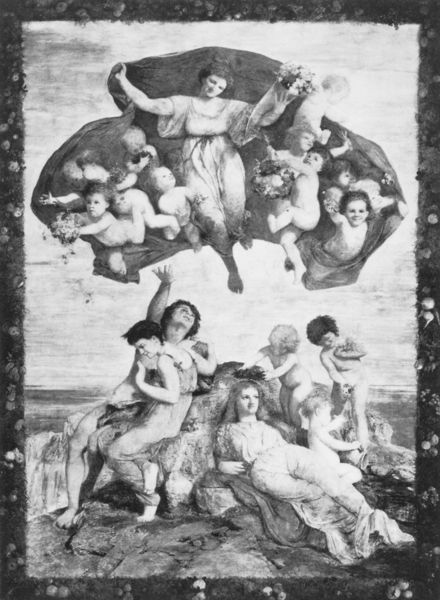
Titel: Flora
Künstler: Arnold Böcklin
Schlagwörter: felsen, gemälde, hand, himmel, frauen, menschen, blumen, frau, blick, blüten, tuch, arm, rahmen, gewand, kinder, engel, früchte, liegen, vergnügen, liegend, foto, spiel, schweben, schwarzweiß, kranz, karte, postkarte, putten, mai, alegorie, streuen, schutzmantel, marienbildnis, putten+, schwebwn, kupola himmel engel reproduktion renessance